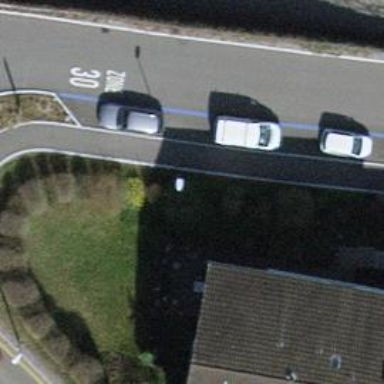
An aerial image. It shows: Sidewalk along the footway.